Interaction volume radius: 5 \u00c5
Interaction volume height: 20 \u00c5
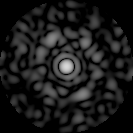
Disorder parameter: 0.8413